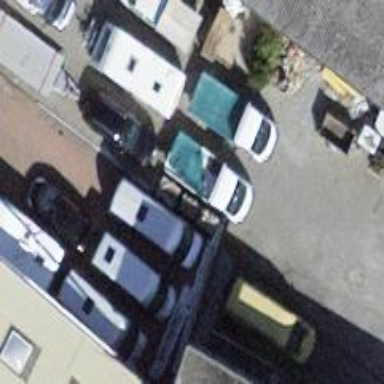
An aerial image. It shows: Car shop.